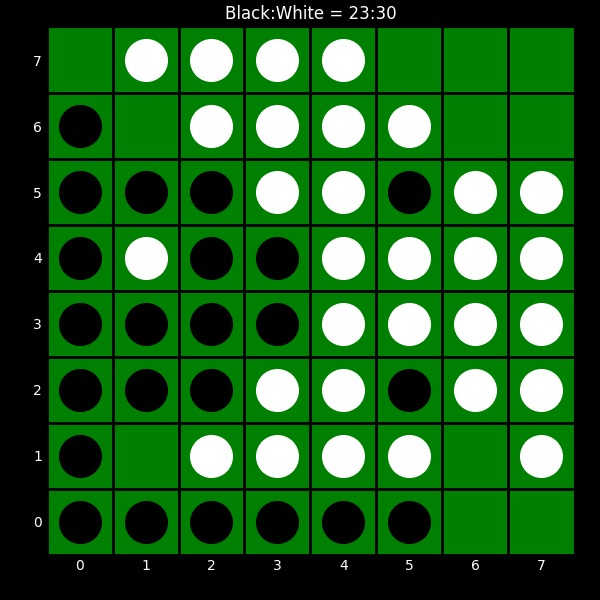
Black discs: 23
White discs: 30